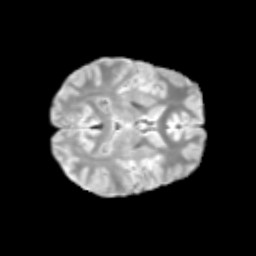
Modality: T2w
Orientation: axial
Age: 12
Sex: female
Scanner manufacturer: siemens
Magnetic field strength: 3 T
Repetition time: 3.8 s
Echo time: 0.07 s